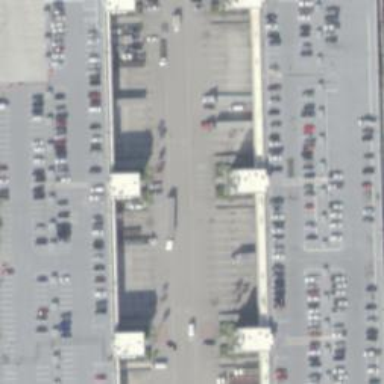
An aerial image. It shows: Industrial building described as cargo building with parking on top.